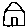
Label: house